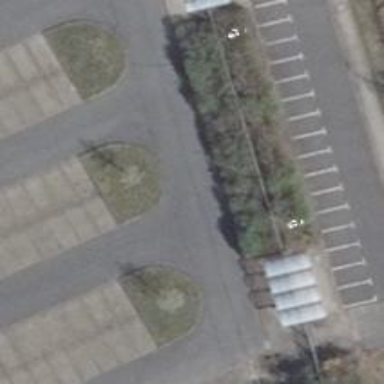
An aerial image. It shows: Asphalt parking aisle along service road.